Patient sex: M
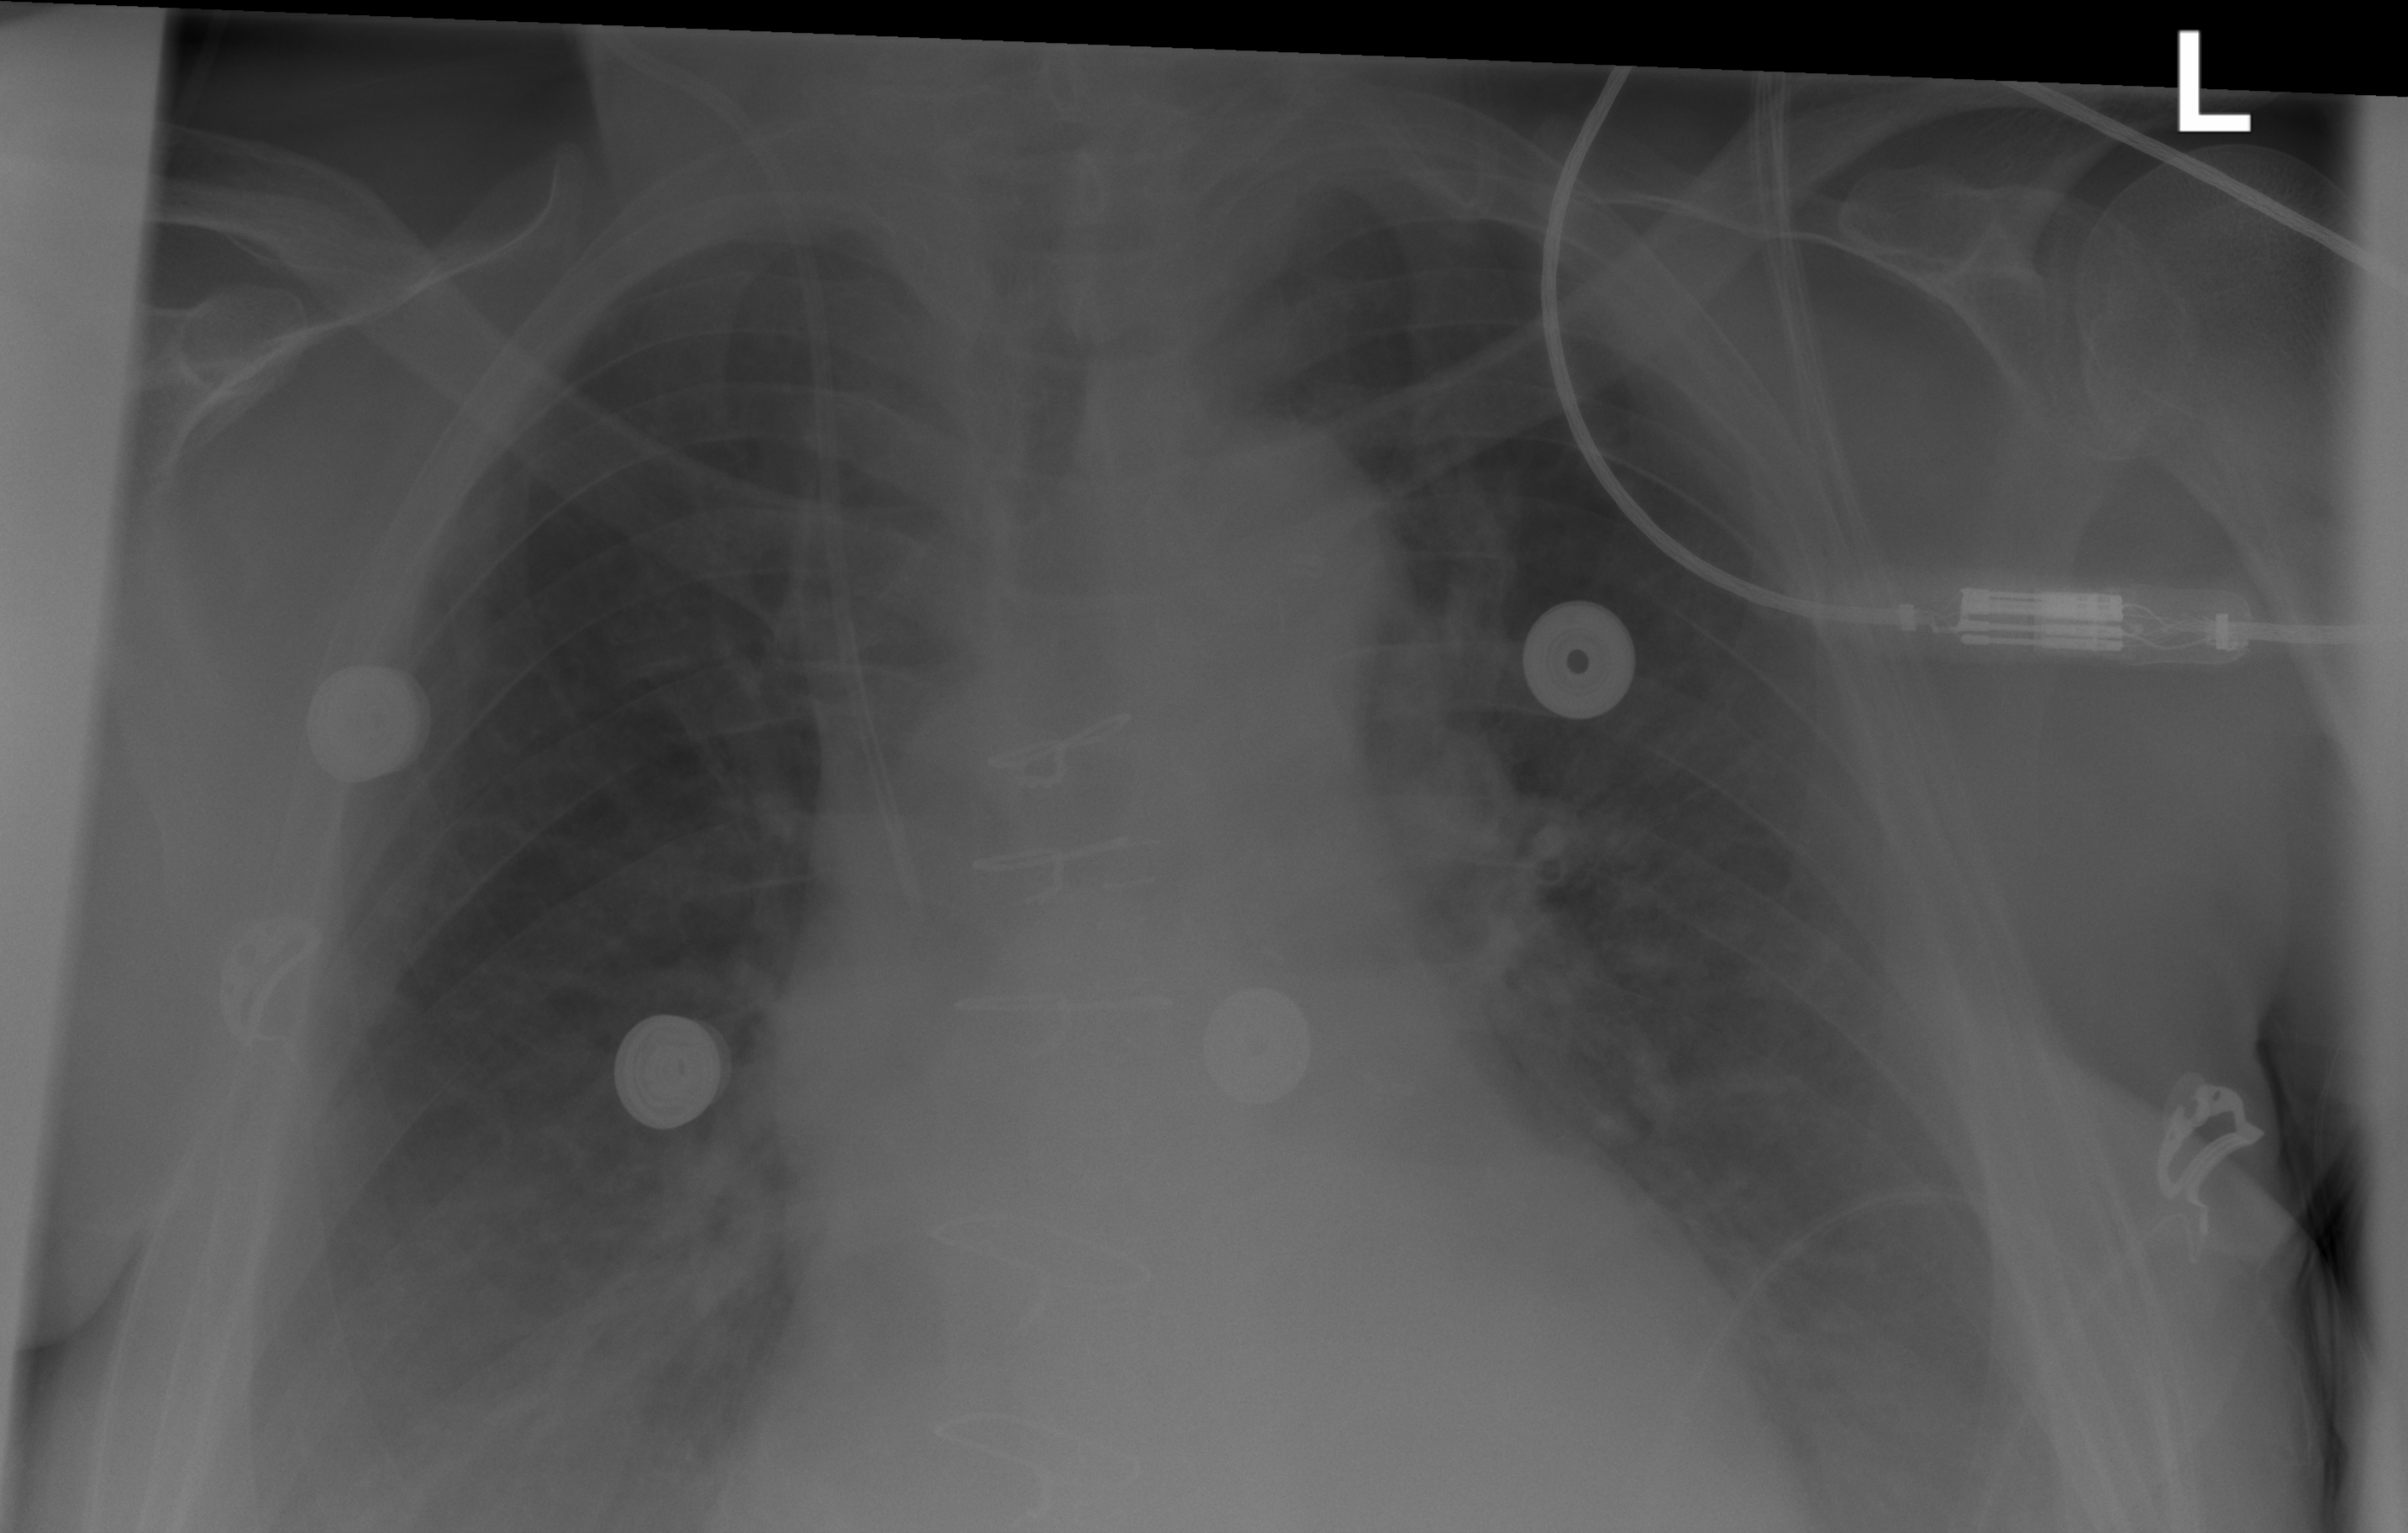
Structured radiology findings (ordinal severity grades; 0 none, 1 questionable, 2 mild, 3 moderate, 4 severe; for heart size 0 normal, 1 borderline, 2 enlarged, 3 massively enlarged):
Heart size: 2
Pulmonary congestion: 0
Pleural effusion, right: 1
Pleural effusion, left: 1
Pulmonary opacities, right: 0
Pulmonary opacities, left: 0
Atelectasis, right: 0
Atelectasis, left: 0